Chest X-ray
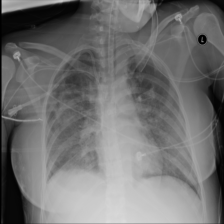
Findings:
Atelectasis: negative
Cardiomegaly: negative
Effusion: negative
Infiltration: positive
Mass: negative
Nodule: negative
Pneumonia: negative
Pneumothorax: negative
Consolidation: negative
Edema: negative
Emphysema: negative
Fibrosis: negative
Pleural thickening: negative
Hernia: negative